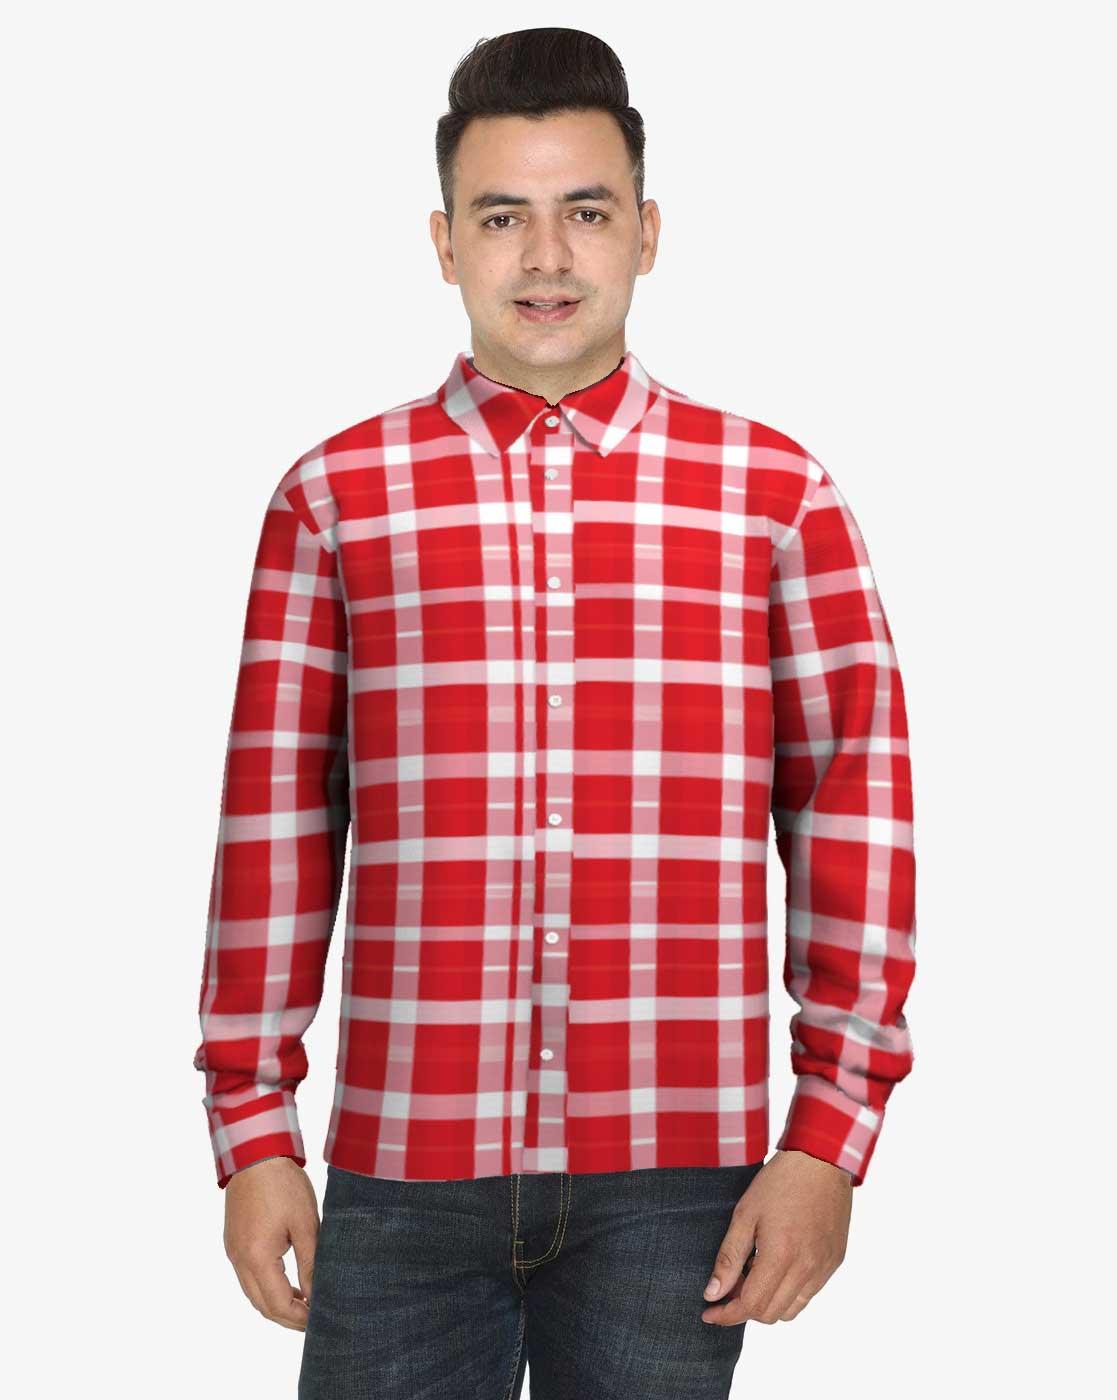
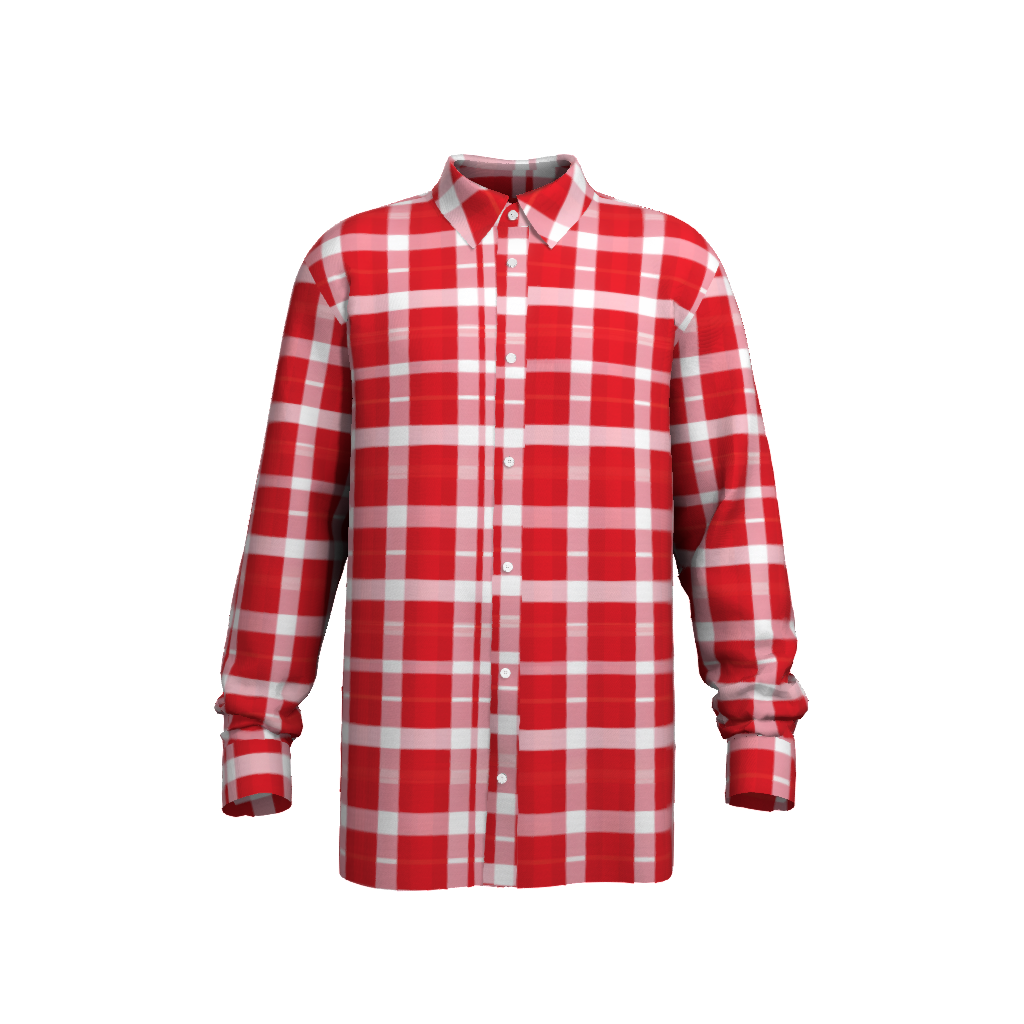
Clothing description: red regular fit plaid button up tee